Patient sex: F
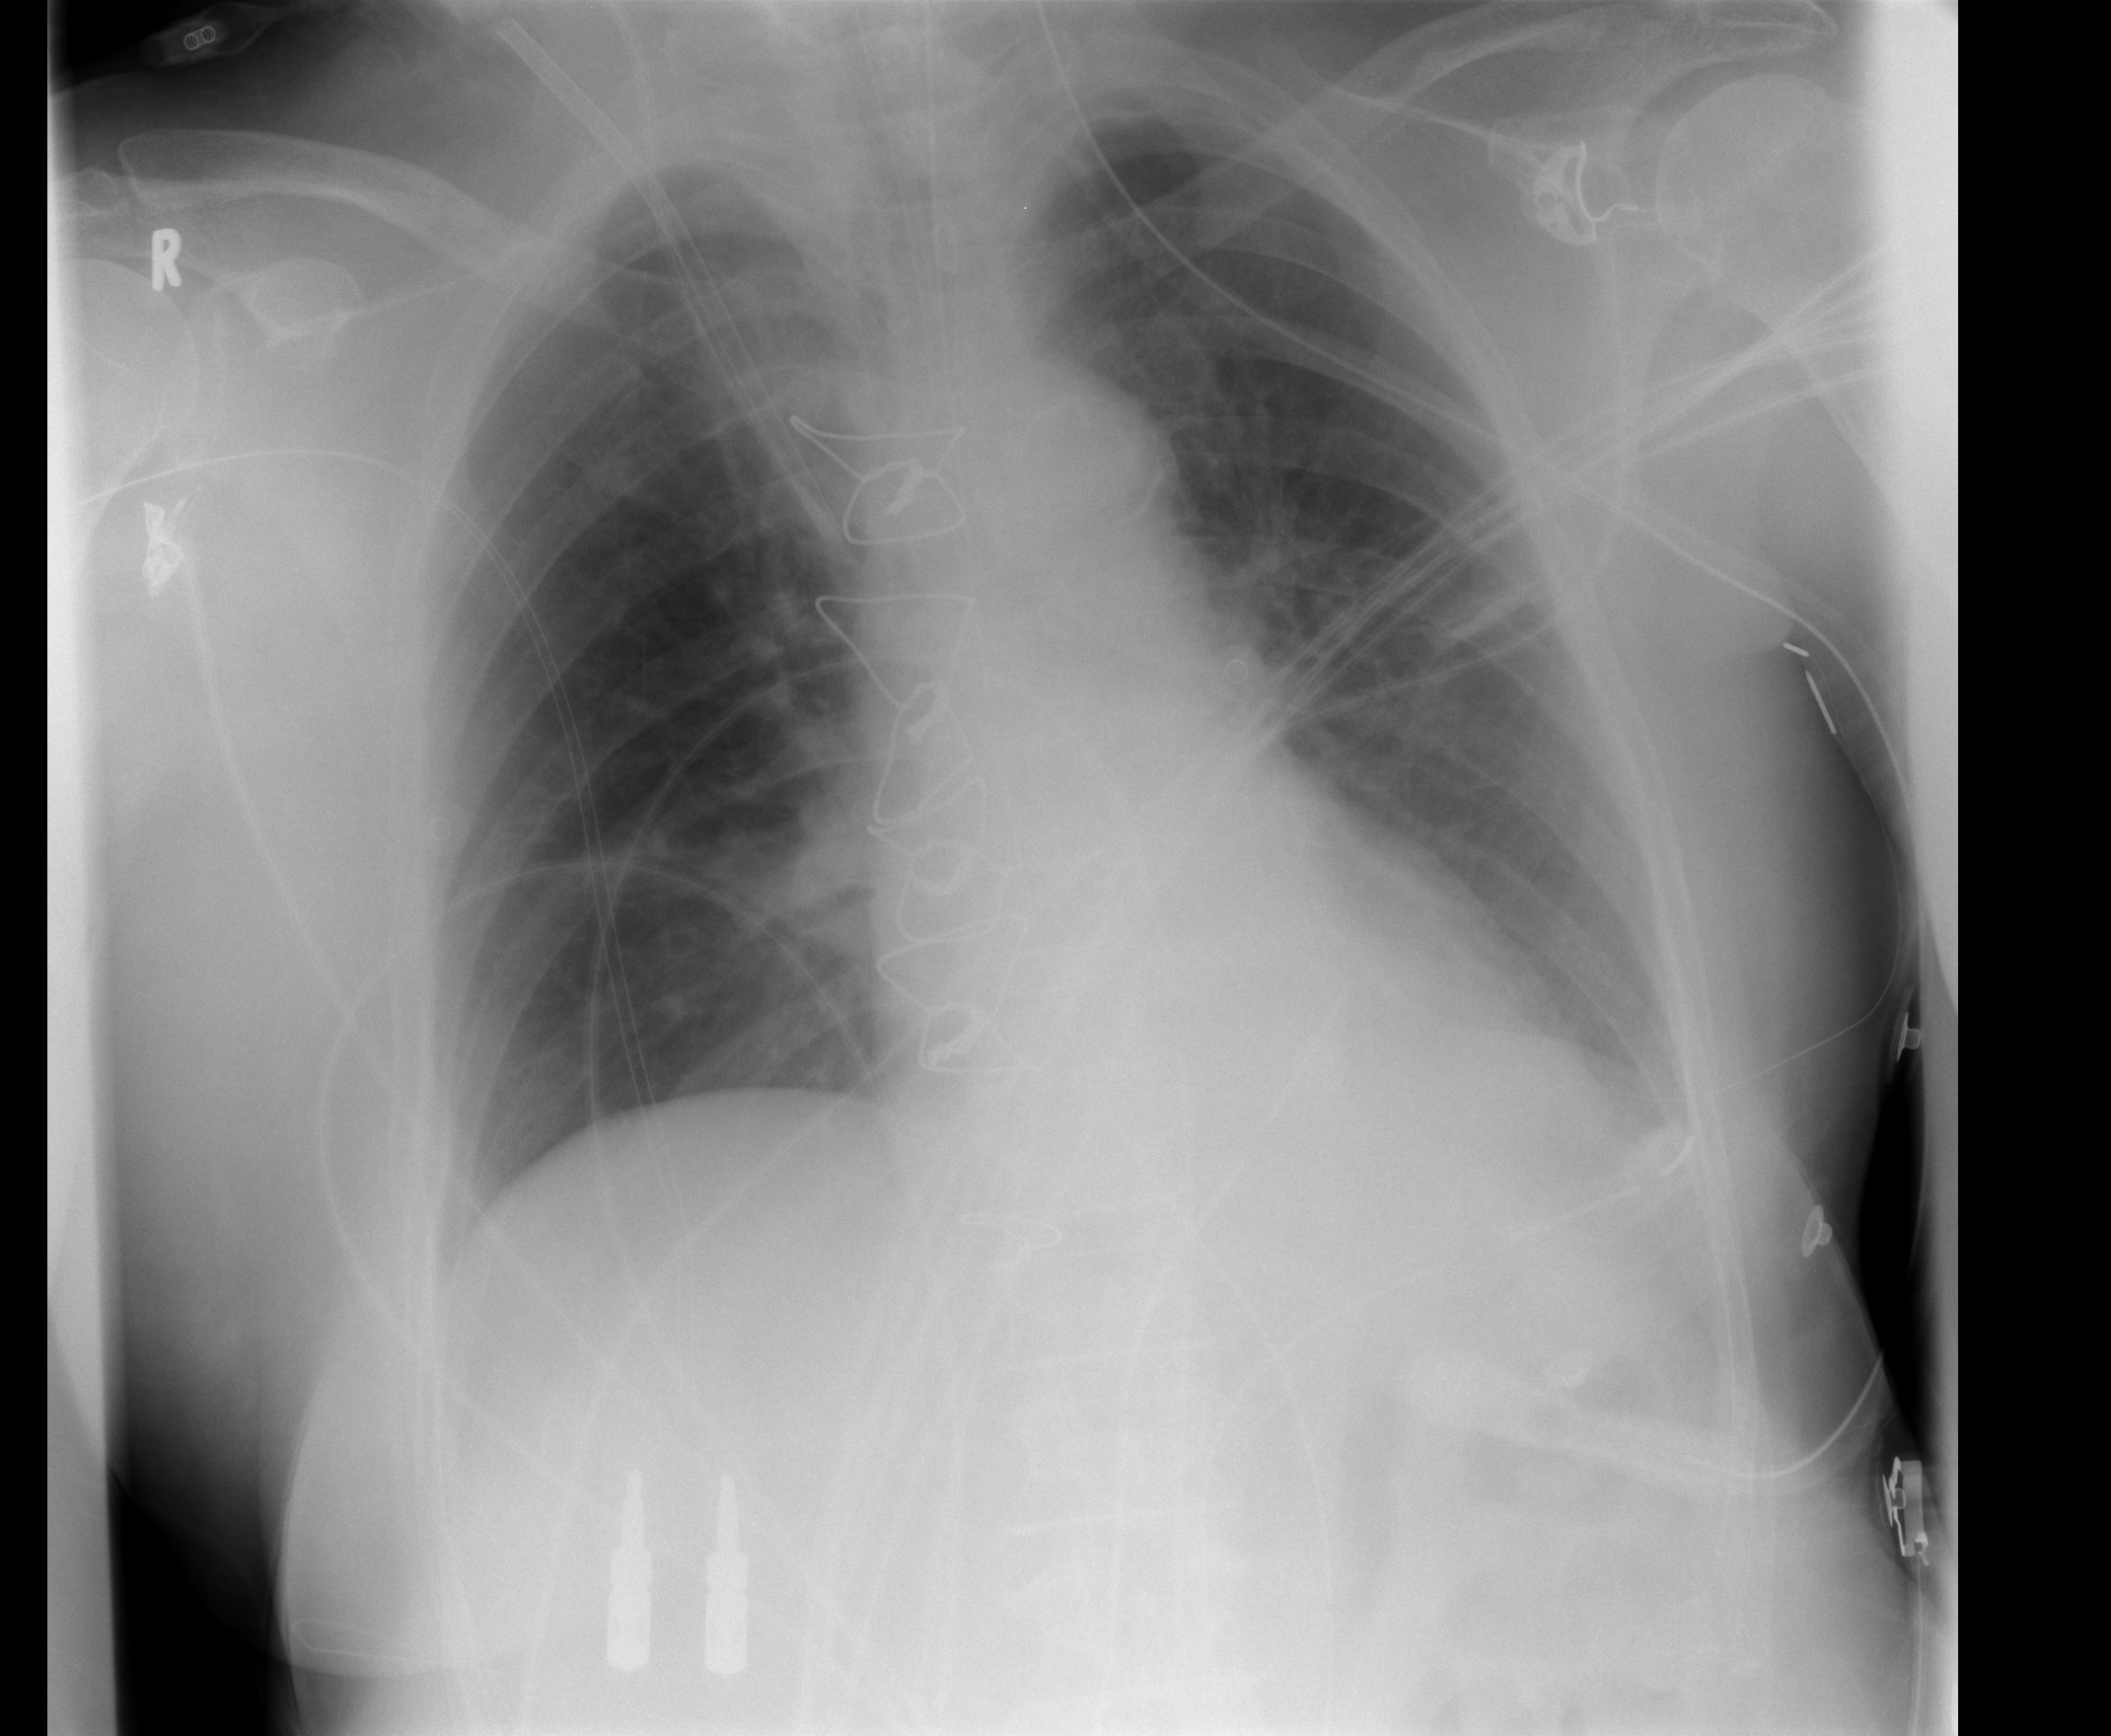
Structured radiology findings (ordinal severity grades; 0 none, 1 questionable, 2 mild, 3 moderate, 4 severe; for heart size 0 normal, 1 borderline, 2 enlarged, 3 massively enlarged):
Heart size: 0
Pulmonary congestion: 0
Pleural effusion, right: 0
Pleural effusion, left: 2
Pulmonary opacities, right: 0
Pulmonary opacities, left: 0
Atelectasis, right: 2
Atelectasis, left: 2